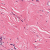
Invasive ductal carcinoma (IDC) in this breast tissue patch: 0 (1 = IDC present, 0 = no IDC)